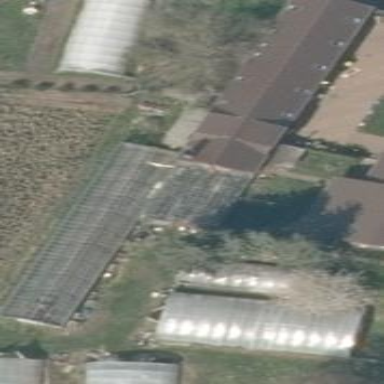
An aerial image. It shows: Greenhouse used for horticulture.